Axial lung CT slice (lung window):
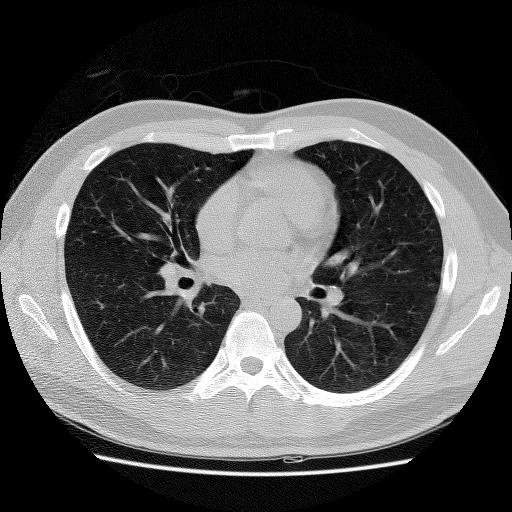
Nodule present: no